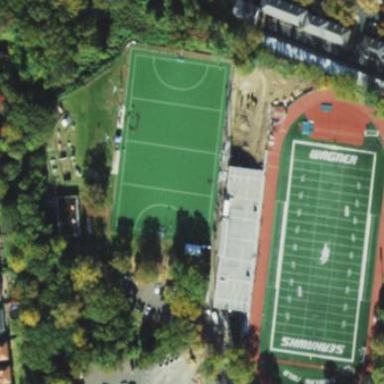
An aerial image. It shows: Pitch designated for field hockey on leisure land.